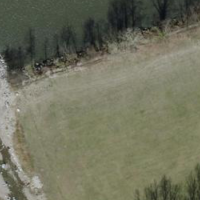
EUNIS habitat code: 24
Species observed at this site:
Podarcis muralis
Macroglossum stellatarum
Cacyreus marshalli
Micrommata virescens
Lasiommata megera
Coenonympha pamphilus
Pararge aegeria
Cicadella viridis
Stictocephala bisonia
Lysandra bellargus
Sympetrum sanguineum
Sympetrum fonscolombii
Sympetrum striolatum
Calopteryx splendens
Sciurus vulgaris